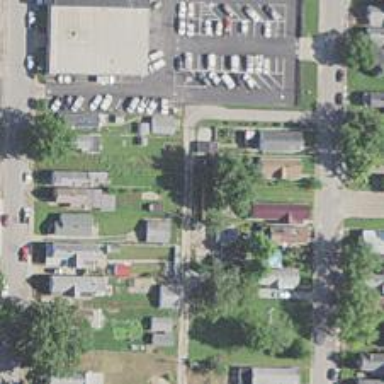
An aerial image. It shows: Alley classified as service road.